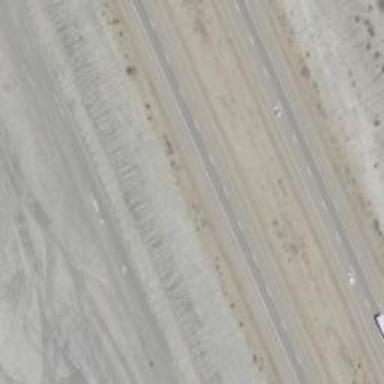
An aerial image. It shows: Asphalt motorway.